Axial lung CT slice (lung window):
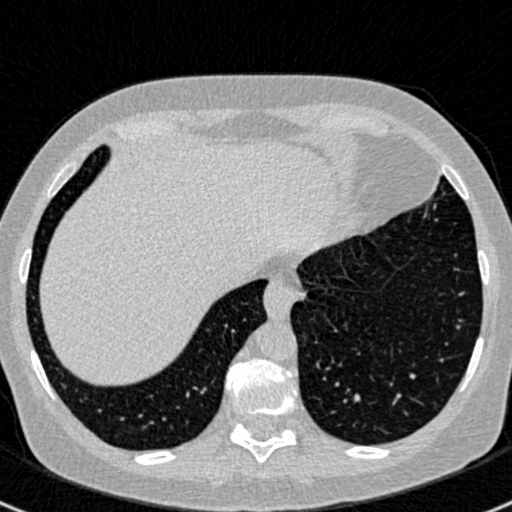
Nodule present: no